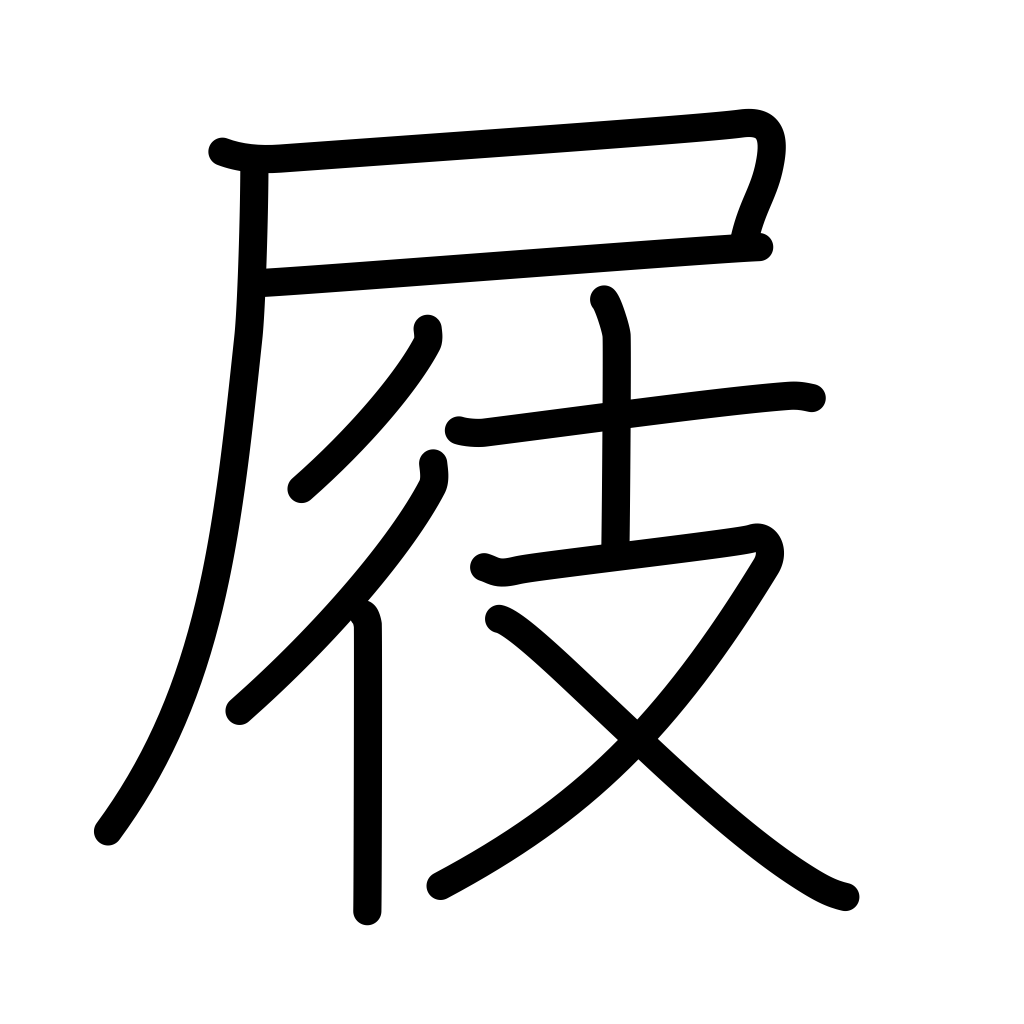
Meaning: clog